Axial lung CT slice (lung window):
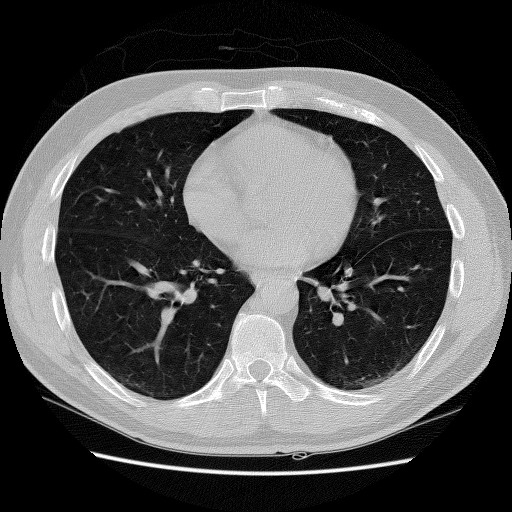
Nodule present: no